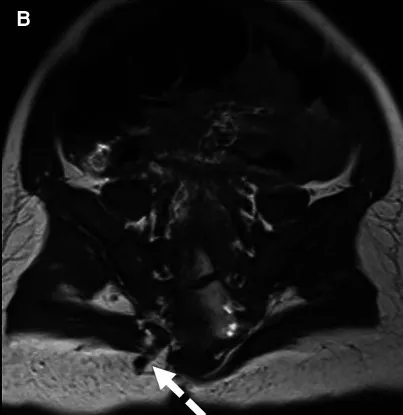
The upper DST. Entered the lower spinal canal through the S3 neural foramen (dotted arrow). There were no radiological signs of intradural extension of the DST.
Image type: radiology (mri)